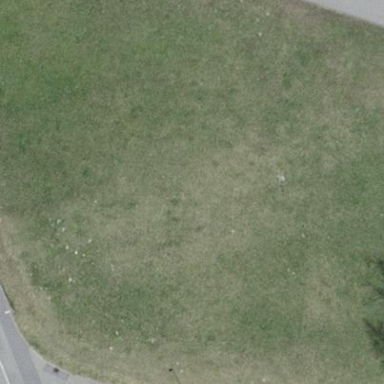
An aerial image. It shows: Area covered with grass.